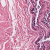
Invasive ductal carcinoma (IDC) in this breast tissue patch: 0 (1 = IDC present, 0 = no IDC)